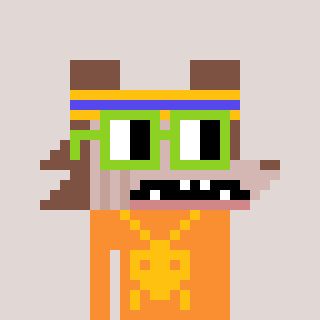
a pixel art character with square light green glasses, a werewolf-shaped head and a orange-colored body on a warm background